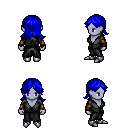
a pixel art fantasy rpg character, female body template, dark elf, purple skin, gray robe, red pants, blue loose hair, leather bracers, metal boots, four views (front, back, left, right), 2x2 character sprite sheet, small pixel art, hard edges, no anti-aliasing